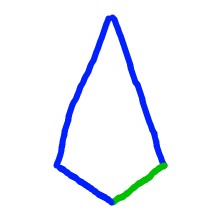
Shape: kite